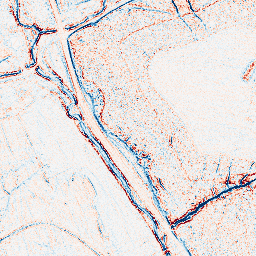
Category: edge_preserving
Decomposition family: bilateral
Decomposition parameters: d: 5
sigma_color: 75
sigma_space: 25
Upsampling method: edge_directed
Upsampling parameters: scale: 4
Upsampling scale: 4